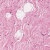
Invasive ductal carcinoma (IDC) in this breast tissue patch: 0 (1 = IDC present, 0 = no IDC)